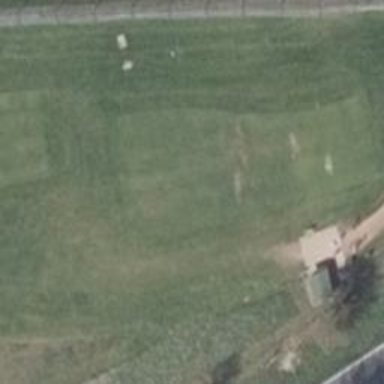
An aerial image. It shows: Golf tee.